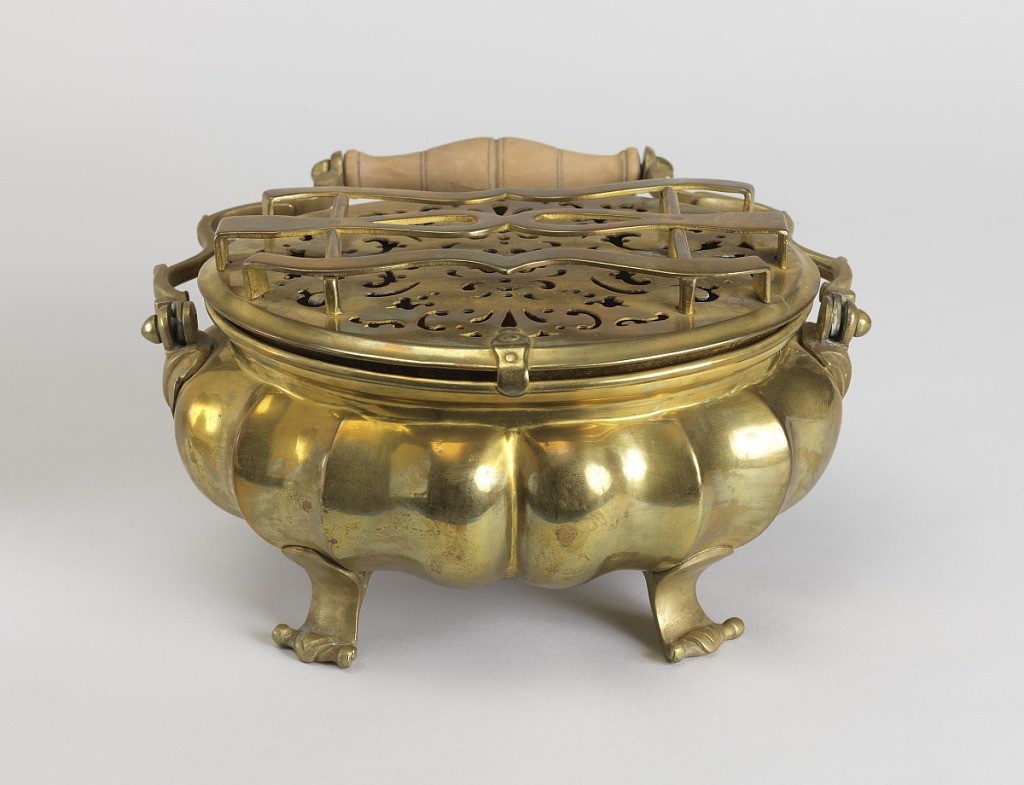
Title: Brazier
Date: ca. 1700
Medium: Brass, copper lining, wood
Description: Shaped sides, oval, on four short legs; hinged and pierced lid with grid on top; scrolled brass hinged handle with wooden crosspiece. Separate copper liner with two small ring handles.